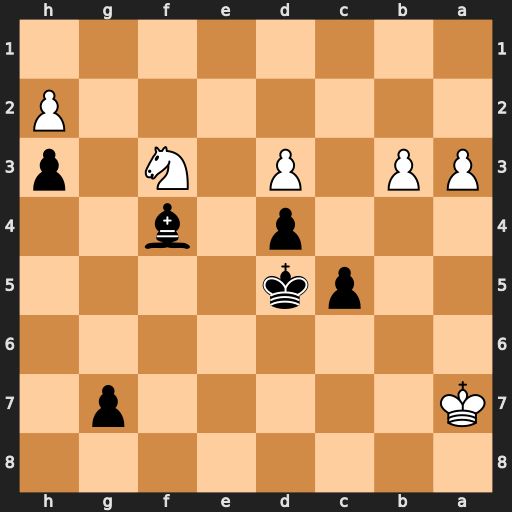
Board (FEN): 8/K5p1/8/2pk4/3p1b2/PP1P1N1p/7P/8
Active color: b
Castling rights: -
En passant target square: -
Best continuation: g5 Nxg5 Bxg5